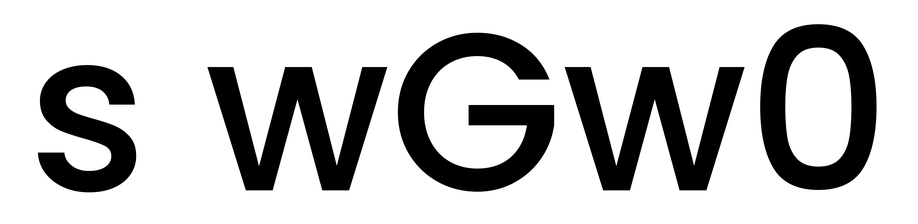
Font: Poppins-Medium